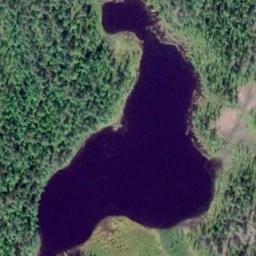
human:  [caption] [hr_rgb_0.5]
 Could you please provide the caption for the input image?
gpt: There are many trees around the lake .

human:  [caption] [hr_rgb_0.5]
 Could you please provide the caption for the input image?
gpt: An irregularly shaped blue lake surrounded by forest .

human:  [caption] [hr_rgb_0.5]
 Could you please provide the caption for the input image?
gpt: The lake lies in the dense forest and the water is dark blue .

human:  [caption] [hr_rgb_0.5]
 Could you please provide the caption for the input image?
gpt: The lake is large in area .

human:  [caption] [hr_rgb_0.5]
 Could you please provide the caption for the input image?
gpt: There are many green trees around the lake .